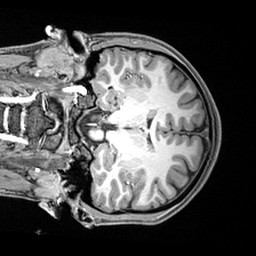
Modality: T1w
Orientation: coronal
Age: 22
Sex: female
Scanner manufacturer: siemens
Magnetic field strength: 3 T
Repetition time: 2.4 s
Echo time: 0.00217 s